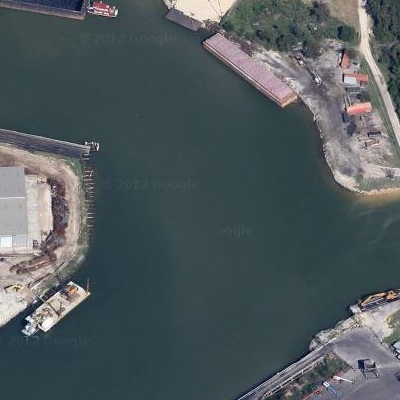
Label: dRiverLake